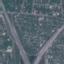
Land use / land cover: Highway